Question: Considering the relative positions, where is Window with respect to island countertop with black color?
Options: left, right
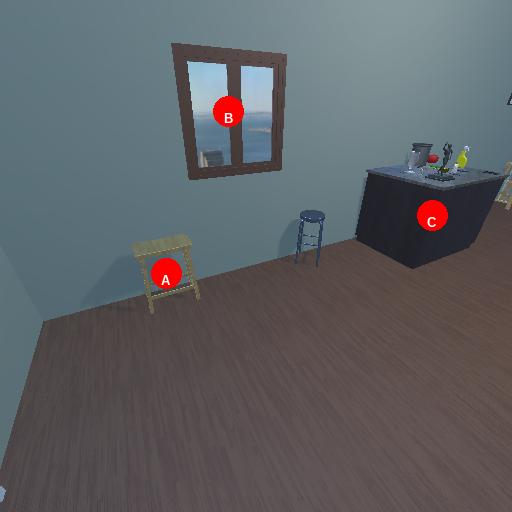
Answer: left